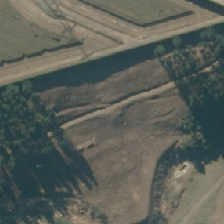
Land cover: low_producing_grassland